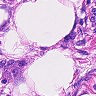
Metastatic tissue present: yes